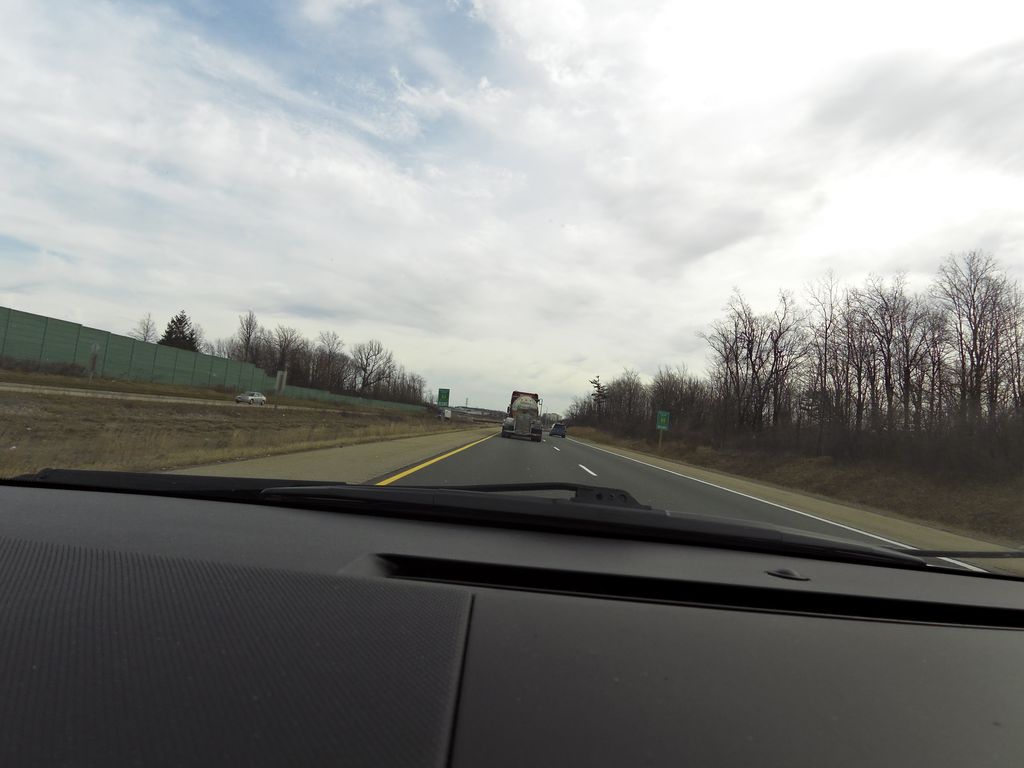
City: hamilton